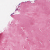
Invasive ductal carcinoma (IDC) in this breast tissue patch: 0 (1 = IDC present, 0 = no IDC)